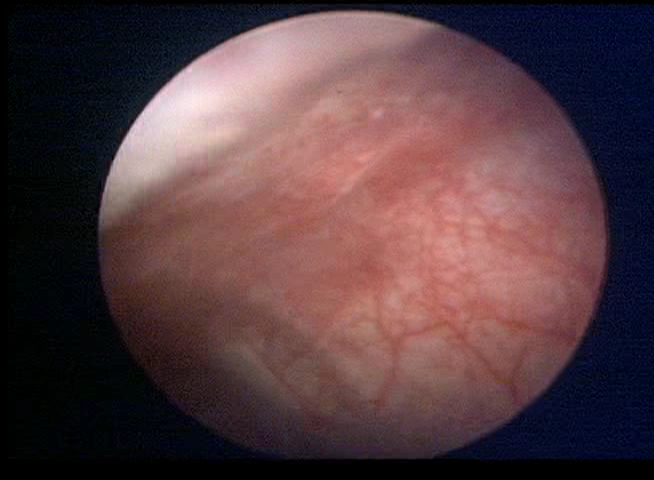
Modality: WLC
Class: Normal mucosa
Bladder cancer association: No